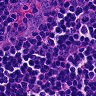
Metastatic tissue present: no